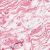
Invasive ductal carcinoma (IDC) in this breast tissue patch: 0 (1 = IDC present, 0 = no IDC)